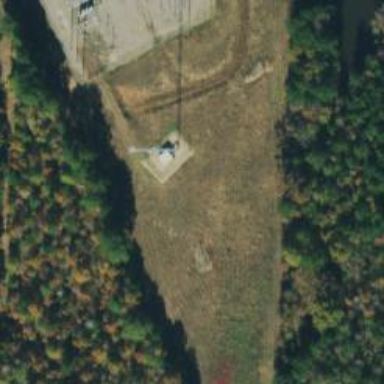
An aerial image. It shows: Communication mast tower.